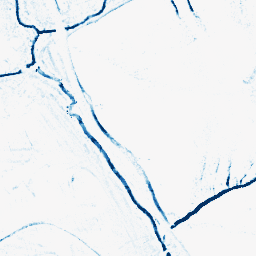
Category: morphological
Decomposition family: morphological_ellipse
Decomposition parameters: operation: closing
width: 5
height: 5
Upsampling method: bspline
Upsampling parameters: scale: 4
Upsampling scale: 4